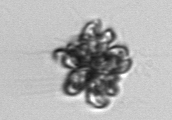
Label: Corymbellus